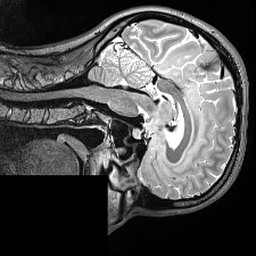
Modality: T2w
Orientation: sagittal
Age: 24
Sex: female